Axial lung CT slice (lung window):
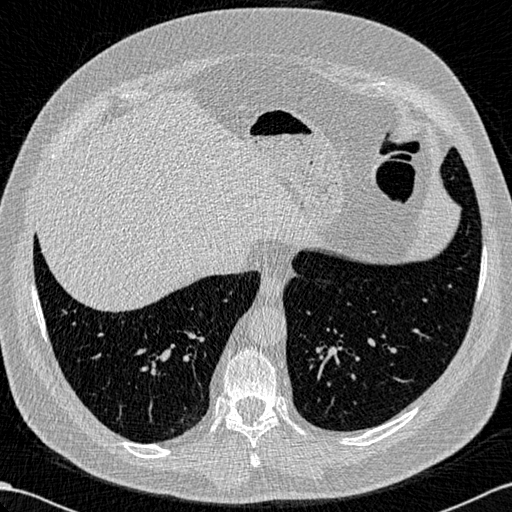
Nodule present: no